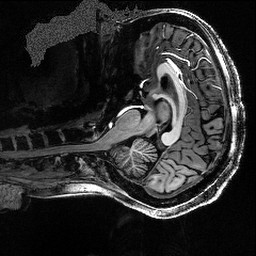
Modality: T1w
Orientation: sagittal
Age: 40
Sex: female
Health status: healthy